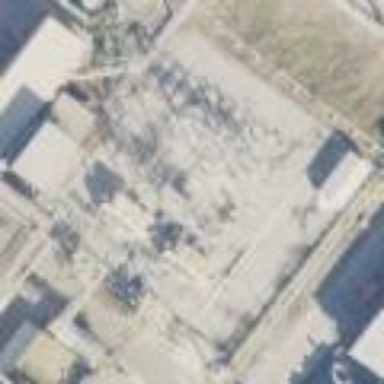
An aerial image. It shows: Industrial substation surrounded by fence.